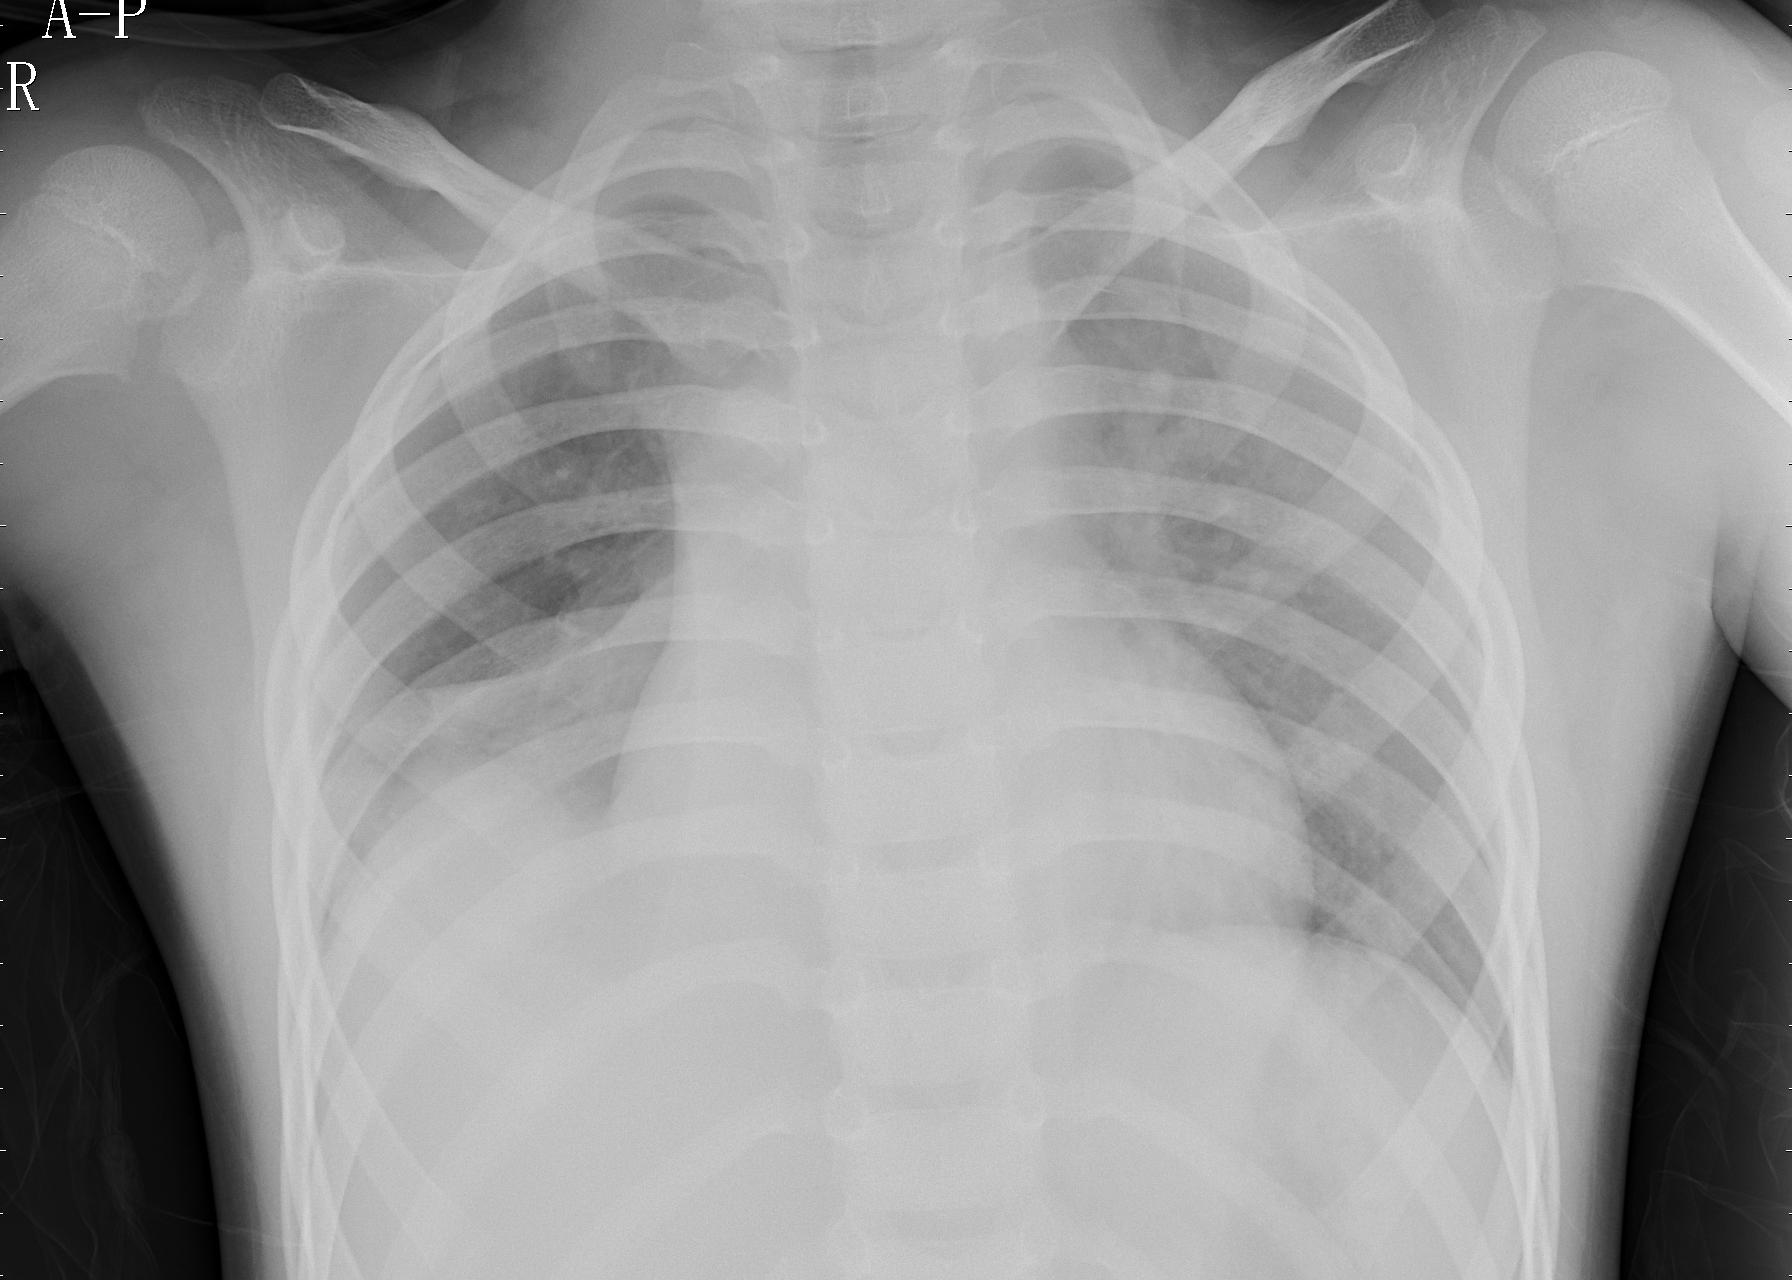
Diagnosis: PNEUMONIA